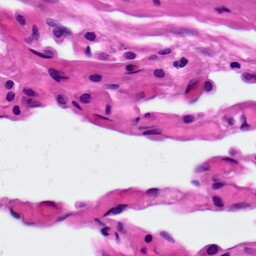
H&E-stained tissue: Lung